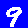
Digit: 9